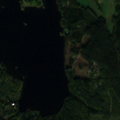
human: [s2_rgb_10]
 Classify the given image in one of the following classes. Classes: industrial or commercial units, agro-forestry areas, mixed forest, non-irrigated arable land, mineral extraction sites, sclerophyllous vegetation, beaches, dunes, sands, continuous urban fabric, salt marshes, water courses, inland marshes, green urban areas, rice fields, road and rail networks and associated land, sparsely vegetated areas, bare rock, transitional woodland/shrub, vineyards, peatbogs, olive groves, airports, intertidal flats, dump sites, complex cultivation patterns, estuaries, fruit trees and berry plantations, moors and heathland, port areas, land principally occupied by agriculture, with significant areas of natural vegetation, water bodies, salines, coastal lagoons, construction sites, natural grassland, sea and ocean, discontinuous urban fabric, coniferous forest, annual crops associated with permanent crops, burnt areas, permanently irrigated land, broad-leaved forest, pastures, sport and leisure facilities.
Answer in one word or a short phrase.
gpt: land principally occupied by agriculture, with significant areas of natural vegetation, coniferous forest, mixed forest, water bodies